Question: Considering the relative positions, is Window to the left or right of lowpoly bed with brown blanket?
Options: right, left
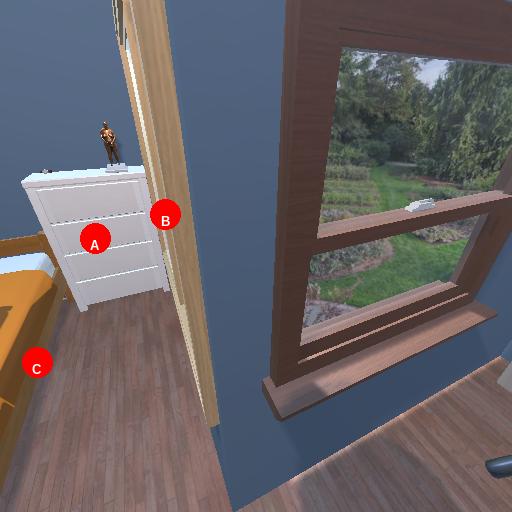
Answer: right